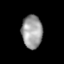
Tissue: lung
Cell type: T cells
Senescence score: 0.2228
Nuclear area (px): 669
Mean DAPI intensity: 156.587